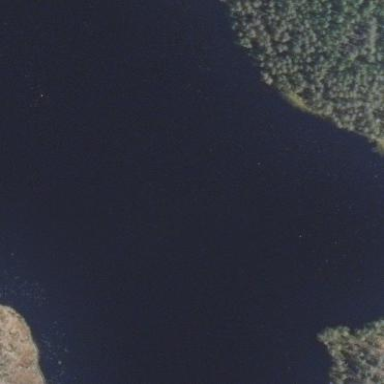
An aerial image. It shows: Serene lake.